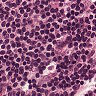
Metastatic tissue present: no